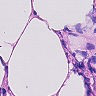
Metastatic tissue present: no